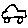
Label: car